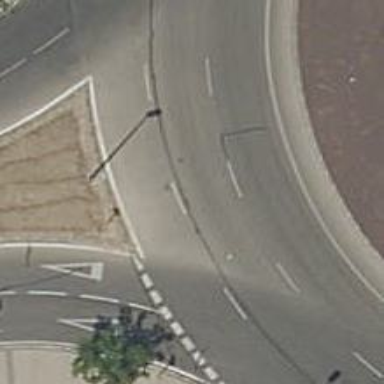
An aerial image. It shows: Residential road that intersects with roundabout.